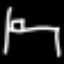
Label: bed